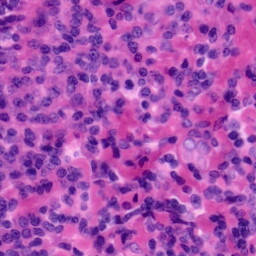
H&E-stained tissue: Tonsil